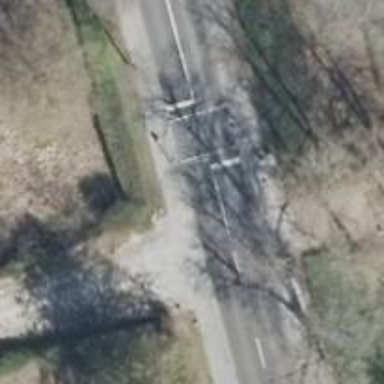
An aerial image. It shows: Primary highway with asphalt surface. There are sidewalks on both sides of the road.